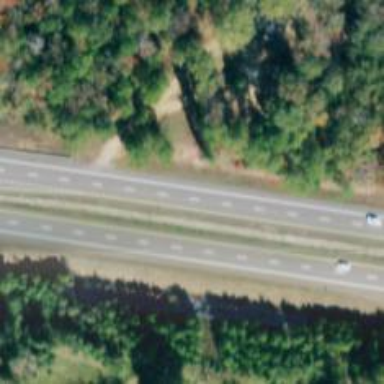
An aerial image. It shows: Asphalt dual carriageway categorized as trunk highway.